Question: I have a nested dictionary in my project:
'''
>>> dict = {
"content": """<p>It is common for content in Arabic, Hebrew, and other languages that use right-to-left scripts to include numerals or include text from other scripts. Both of these typically flow left-to-right within the overall right-to-left context. </p>""",
"name": "directory",
"decendent": [
{
"content": """<p>This article tells you how to write HTML where text with different writing directions is mixed <em>within a paragraph or other HTML block</em> (ie. <dfn id="term_inline">inline or phrasal</dfn> content). (A companion article <a href="/International/questions/qa-html-dir"><cite>Structural markup and right-to-left text in HTML</cite></a> tells you how to use HTML markup for elements such as <code class="kw">html</code>, and structural markup such as <code class="kw">p</code> or <code class="kw">div</code> and forms.)</p>""",
"name": "subdirectory",
"decendent": None
},
{
"content": """It tells you how to use HTML markup for elements such as <code class="kw">html</code>, and structural markup such as <code class="kw">p</code> or <code class="kw">div</code> and forms.)""",
"name": "subdirectory_two",
"decendent": [
{
"content": "Name 4",
"name": "subsubdirectory",
"decendent": None
}
]
}
]
}
'''
and a function which generates it:
'''
def getname(dirpath):
onlyfile = [entry for entry in os.listdir(dirpath) if os.path.isfile(os.path.join(dirpath, entry)) and entry.endswith(".txt")][0]
onlyfilename = os.path.join(dirpath, onlyfile)
decendent = []
for entry in os.listdir(dirpath):
entrypath = os.path.join(dirpath, entry)
if os.path.isfile(entrypath):
continue
decendent.append(getname(entrypath))
if len(decendent) == 0:
decendent = None
return {'name': onlyfilename.split("/")[-2],
'path': onlyfilename.rsplit("/", 1)[-2] + "/index.html",
'leaf': readFile(onlyfilename),
'decendent': decendent}
'''
The problem is that it returns an unordered set of dictionaries as descendents:

How to sort them in my case when they're nested?
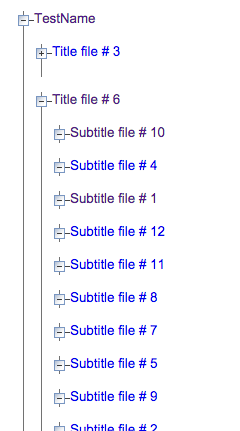
Answer: Your 'descendent' value is . Lists can be sorted, no matter where they are referenced. That it is inside a dictionary doesn't matter here.
Your 'descendent' list order is set by whatever order 'os.listdir()' returns. You can sort that, or you can simply sort the 'descendent' object itself. Sort by using a <URL> for example, or use any other criteria for your sorting.
Using the 'natural_sort()' function from <URL>' result, for example:
'''
for entry in natural_sort(os.listdir(dirpath)):
'''
would list your directory entries in a sorted order for you to insert into the 'descendant' list.